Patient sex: F
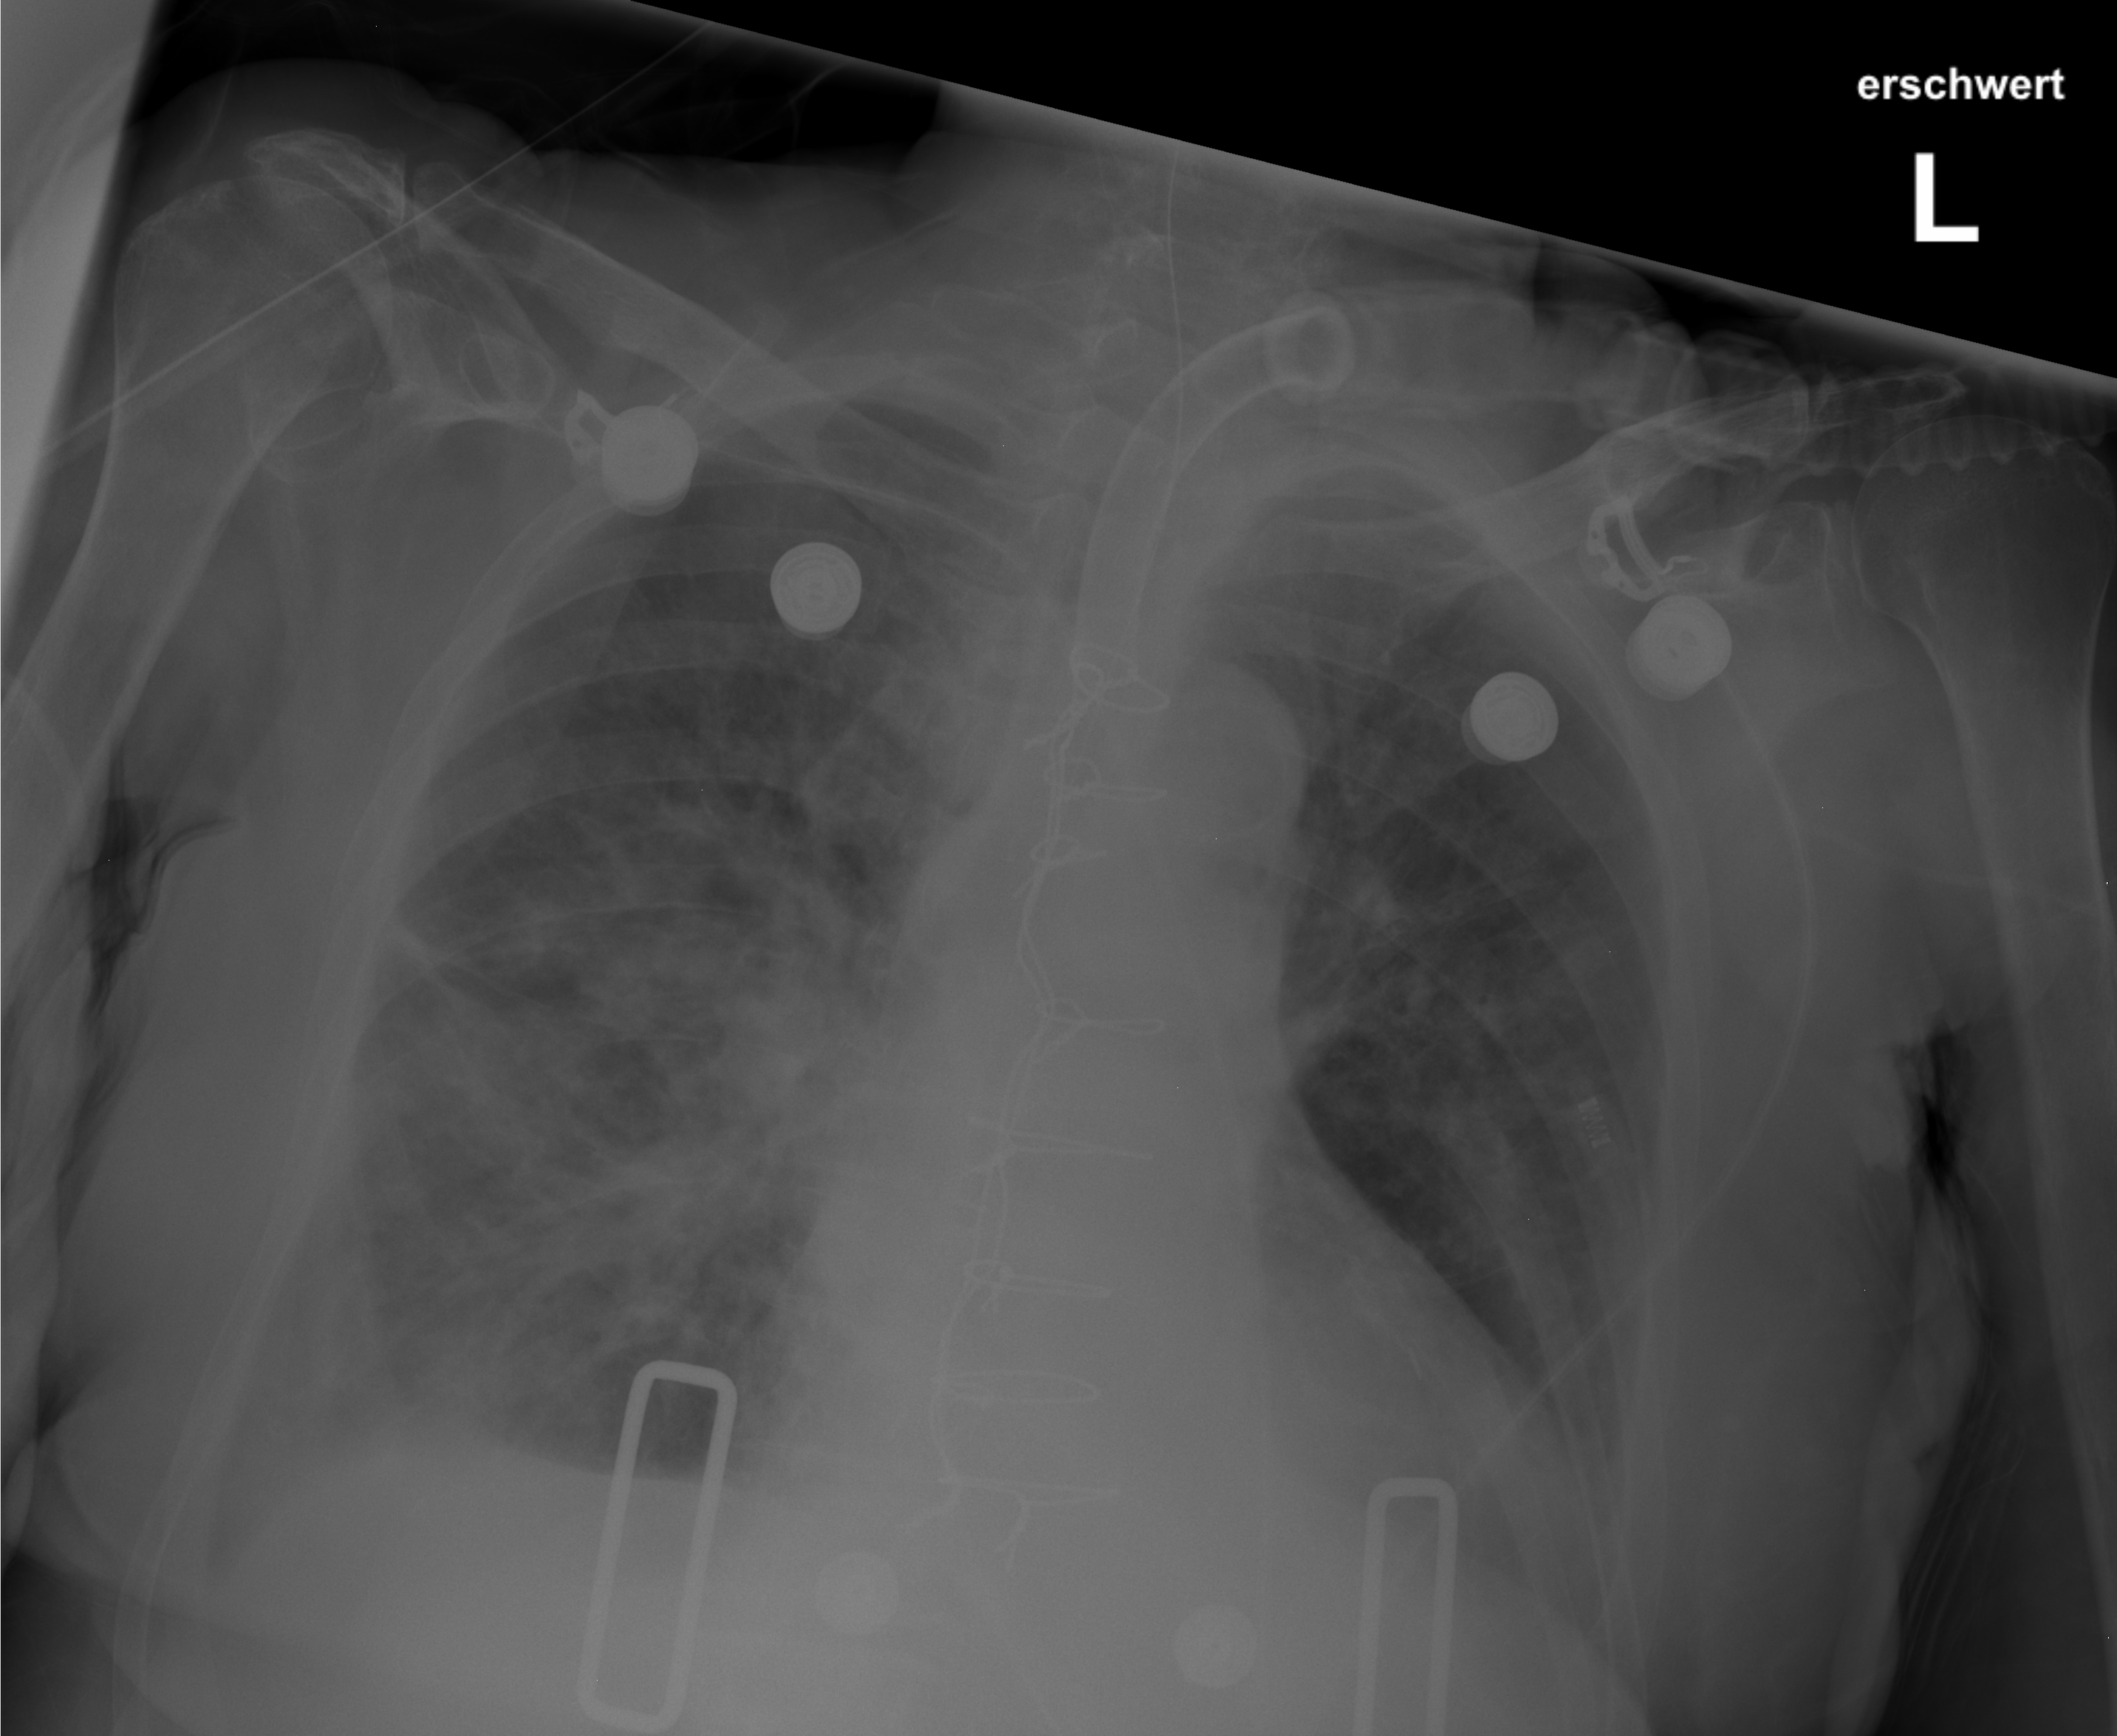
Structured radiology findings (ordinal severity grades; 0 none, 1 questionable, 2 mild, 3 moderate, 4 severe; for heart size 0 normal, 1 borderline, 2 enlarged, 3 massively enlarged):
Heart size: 2
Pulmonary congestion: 2
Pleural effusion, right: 1
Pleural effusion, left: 2
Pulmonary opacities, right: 3
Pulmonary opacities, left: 2
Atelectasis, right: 2
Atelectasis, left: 2